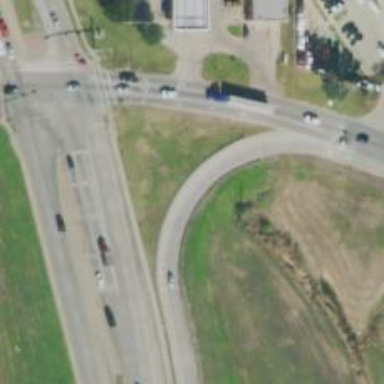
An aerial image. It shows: Secondary link road.